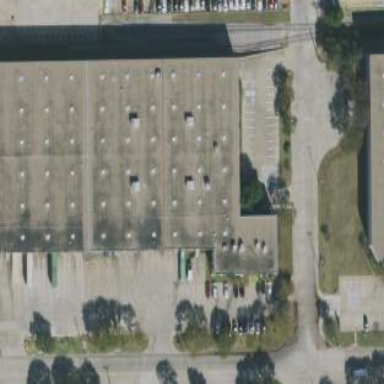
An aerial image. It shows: Warehouse.